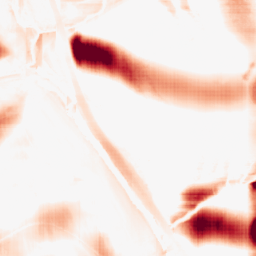
Category: morphological
Decomposition family: rolling_ball
Decomposition parameters: radius: 25
Upsampling method: sinc_blackman
Upsampling parameters: scale: 2
kernel_size: 4
Upsampling scale: 2